Field crop: tomato
Growth stage: 1
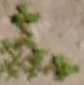
Species: portulaca